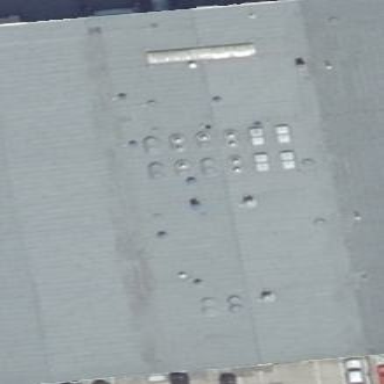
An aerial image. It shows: Building with gabled roof. The roof color is grey.